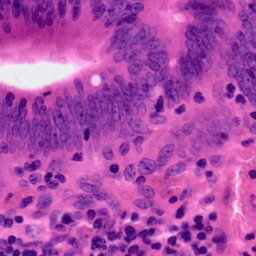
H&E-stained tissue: Colon